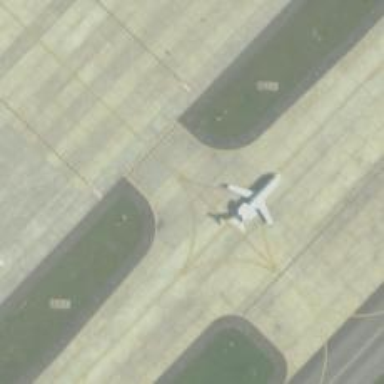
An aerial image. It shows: Image of taxiway at airport.